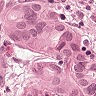
Metastatic tissue present: yes